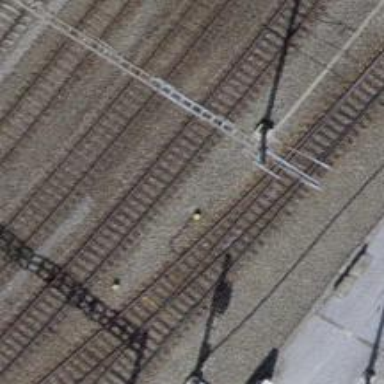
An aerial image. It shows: Single-track railway with electrified contact lines.